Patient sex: M
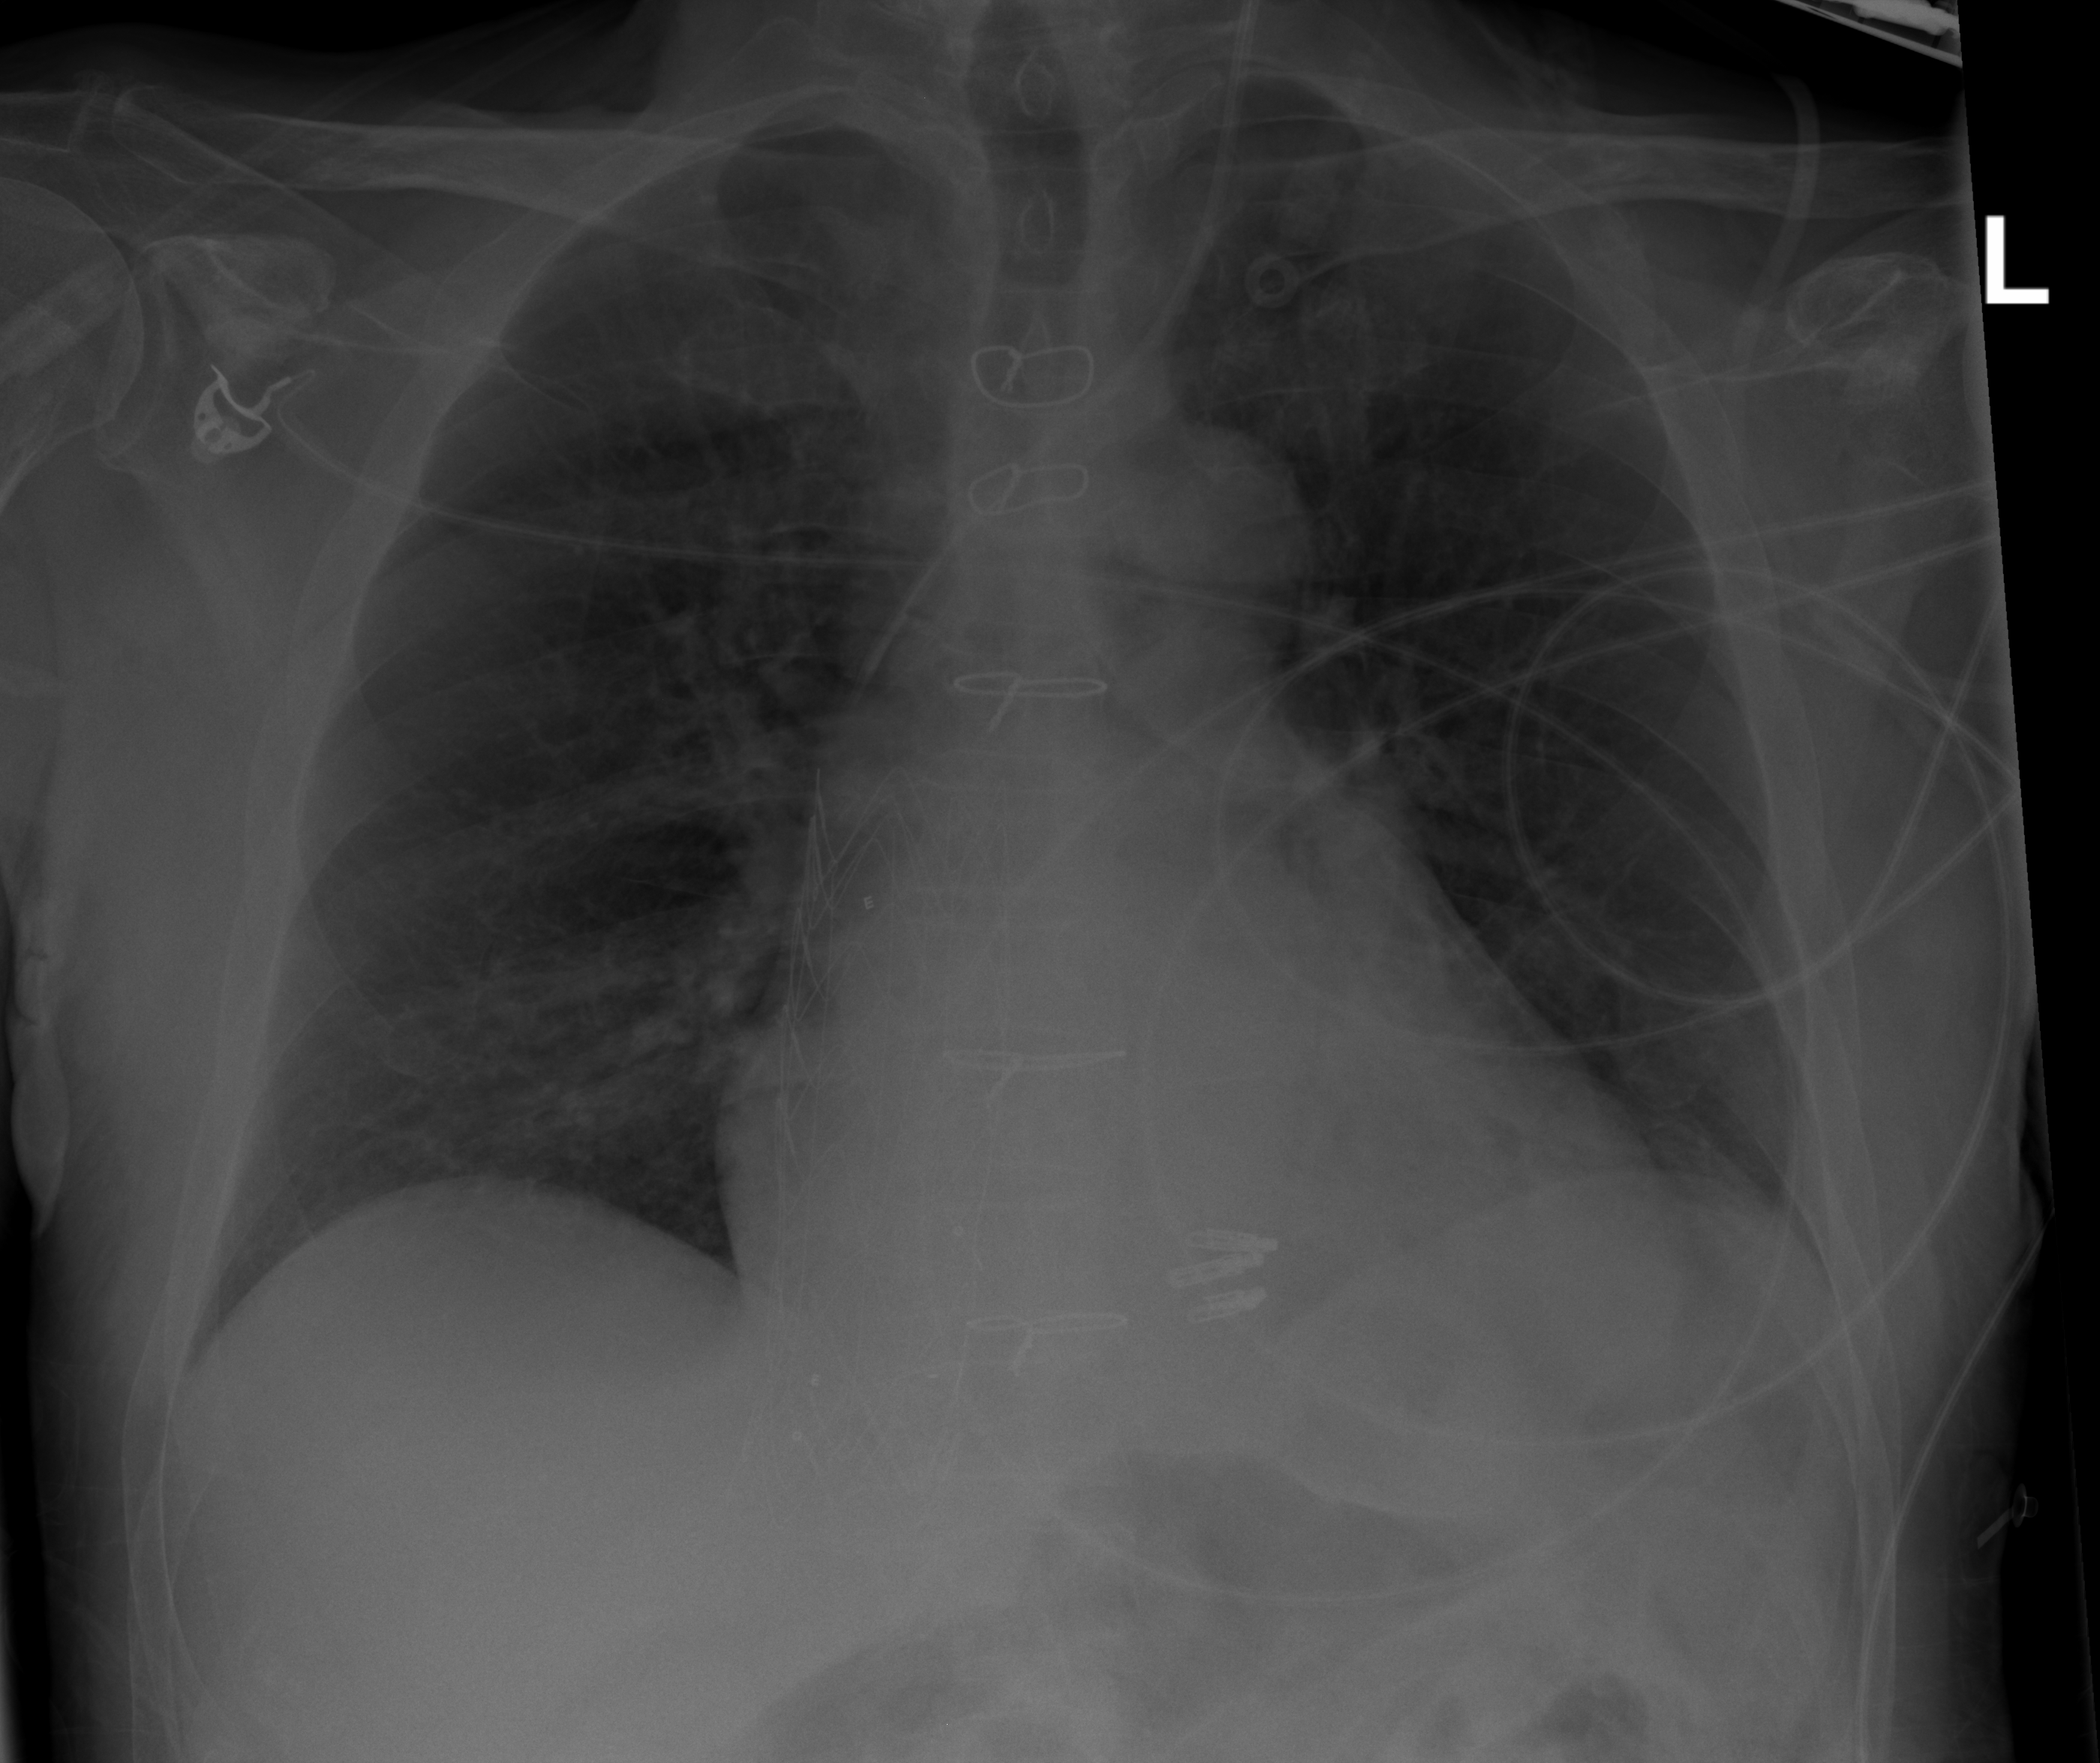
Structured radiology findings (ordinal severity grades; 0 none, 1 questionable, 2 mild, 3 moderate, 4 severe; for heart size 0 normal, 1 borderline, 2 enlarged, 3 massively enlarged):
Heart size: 2
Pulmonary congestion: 0
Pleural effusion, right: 0
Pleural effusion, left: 0
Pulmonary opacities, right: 0
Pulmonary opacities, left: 0
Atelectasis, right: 2
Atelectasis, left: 2